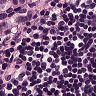
Metastatic tissue present: yes